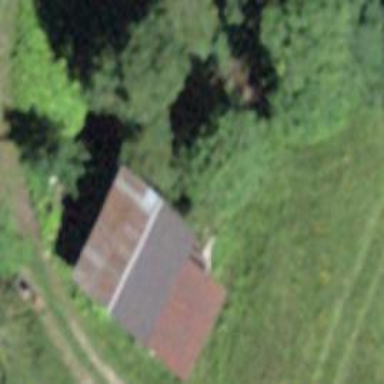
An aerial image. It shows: Hut.